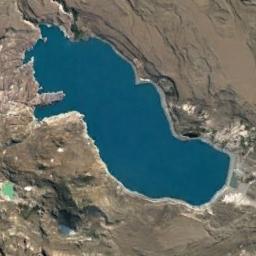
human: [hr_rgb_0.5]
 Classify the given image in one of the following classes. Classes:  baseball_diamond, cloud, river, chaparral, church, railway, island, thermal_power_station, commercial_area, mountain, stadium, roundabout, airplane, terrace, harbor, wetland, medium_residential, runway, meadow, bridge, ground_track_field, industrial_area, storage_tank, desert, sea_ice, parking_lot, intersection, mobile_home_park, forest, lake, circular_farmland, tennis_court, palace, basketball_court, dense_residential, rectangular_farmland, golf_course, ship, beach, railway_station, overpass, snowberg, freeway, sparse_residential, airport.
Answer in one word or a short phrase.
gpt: lake